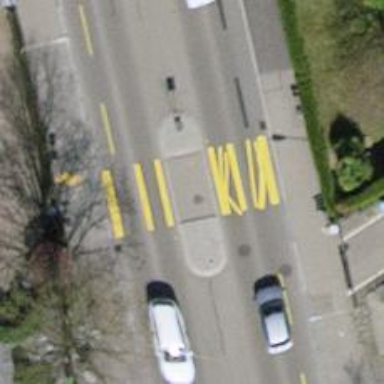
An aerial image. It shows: Asphalt footway with unmarked crossing.